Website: home-depot
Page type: billing-address
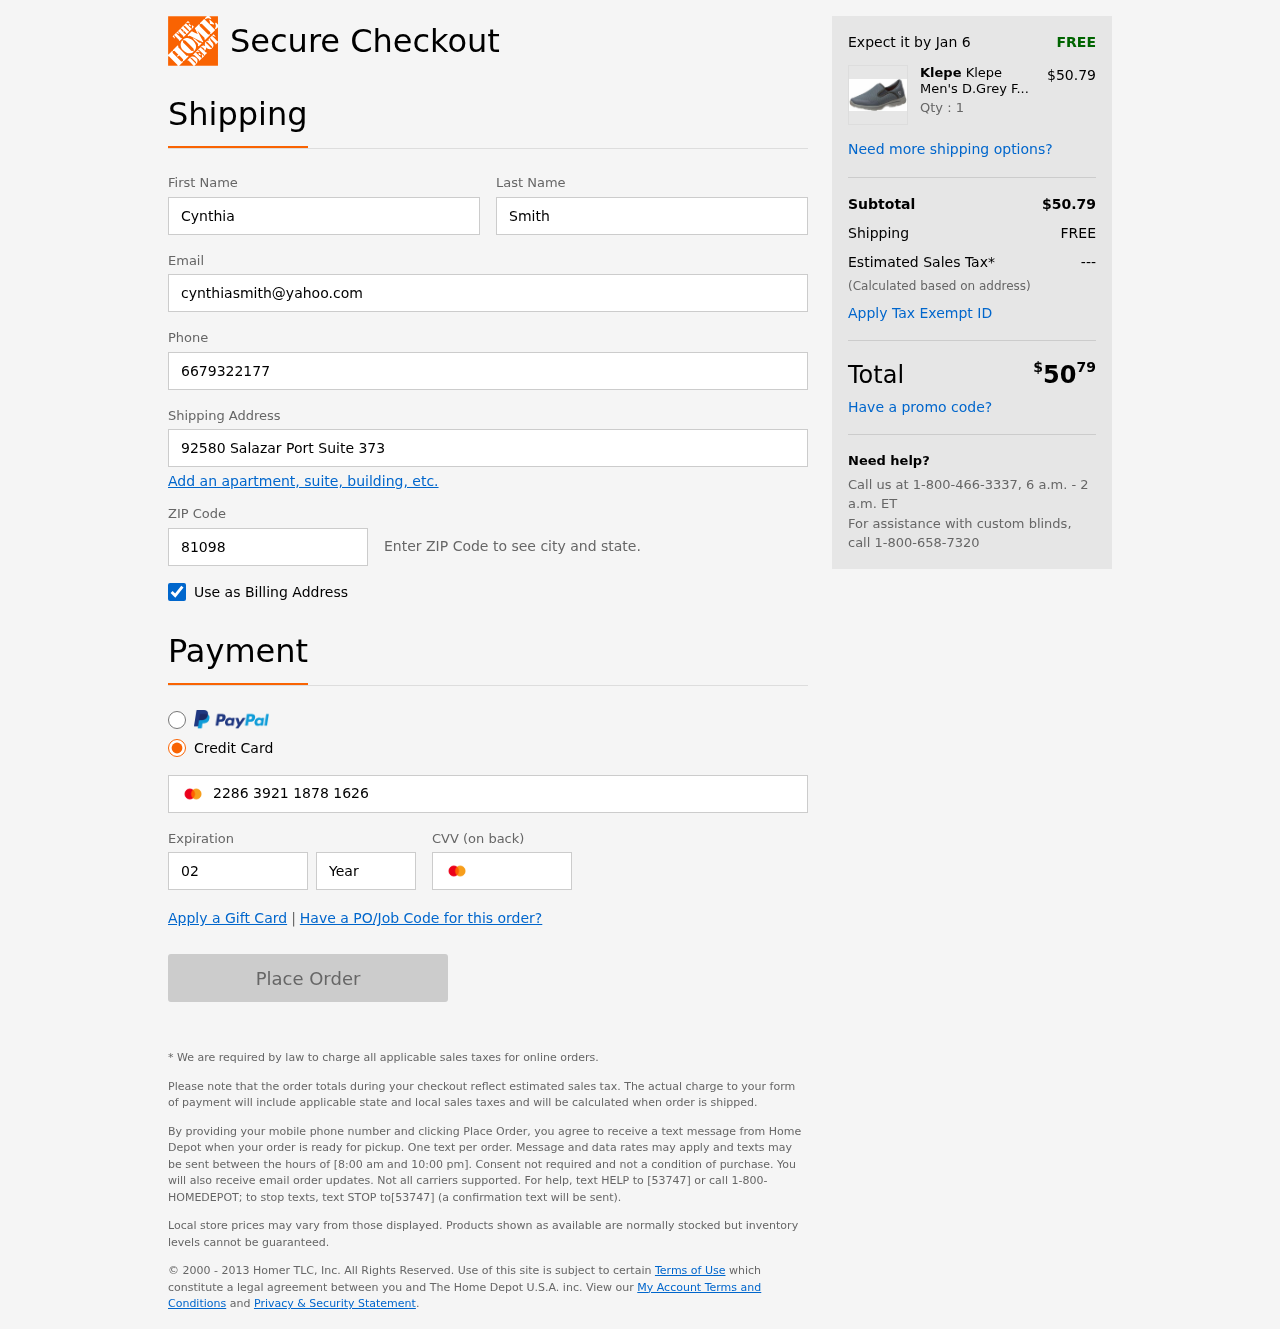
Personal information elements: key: PII_FIRSTNAME
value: Cynthia
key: PII_LASTNAME
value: Smith
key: PII_EMAIL
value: cynthiasmith@yahoo.com
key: PII_PHONE
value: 6679322177
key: PII_STREET
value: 92580 Salazar Port Suite 373
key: PII_POSTCODE
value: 81098
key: PII_CARD_NUMBER
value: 2286 3921 1878 1626
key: PII_CARD_EXPIRY_MONTH
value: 02
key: PII_CARD_CVV
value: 698
Product elements: key: PRODUCT1_BRAND
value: Klepe
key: PRODUCT1_NAME
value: Klepe Men's D.Grey Flyknit with Memory Foam Running Shoes-10 UK (44 EU) (11 US) (CS1-044/GRY)
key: PRODUCT1_PRICE
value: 50.79
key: PRODUCT1_QUANTITY
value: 1
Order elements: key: ORDER_DELIVERY_DATE
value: Jan 6
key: ORDER_SUBTOTAL
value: $50.79
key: ORDER_SHIPPING_COST
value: FREE
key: ORDER_TAX
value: ---
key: ORDER_TOTAL2
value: $5079